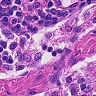
Metastatic tissue present: no